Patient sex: M
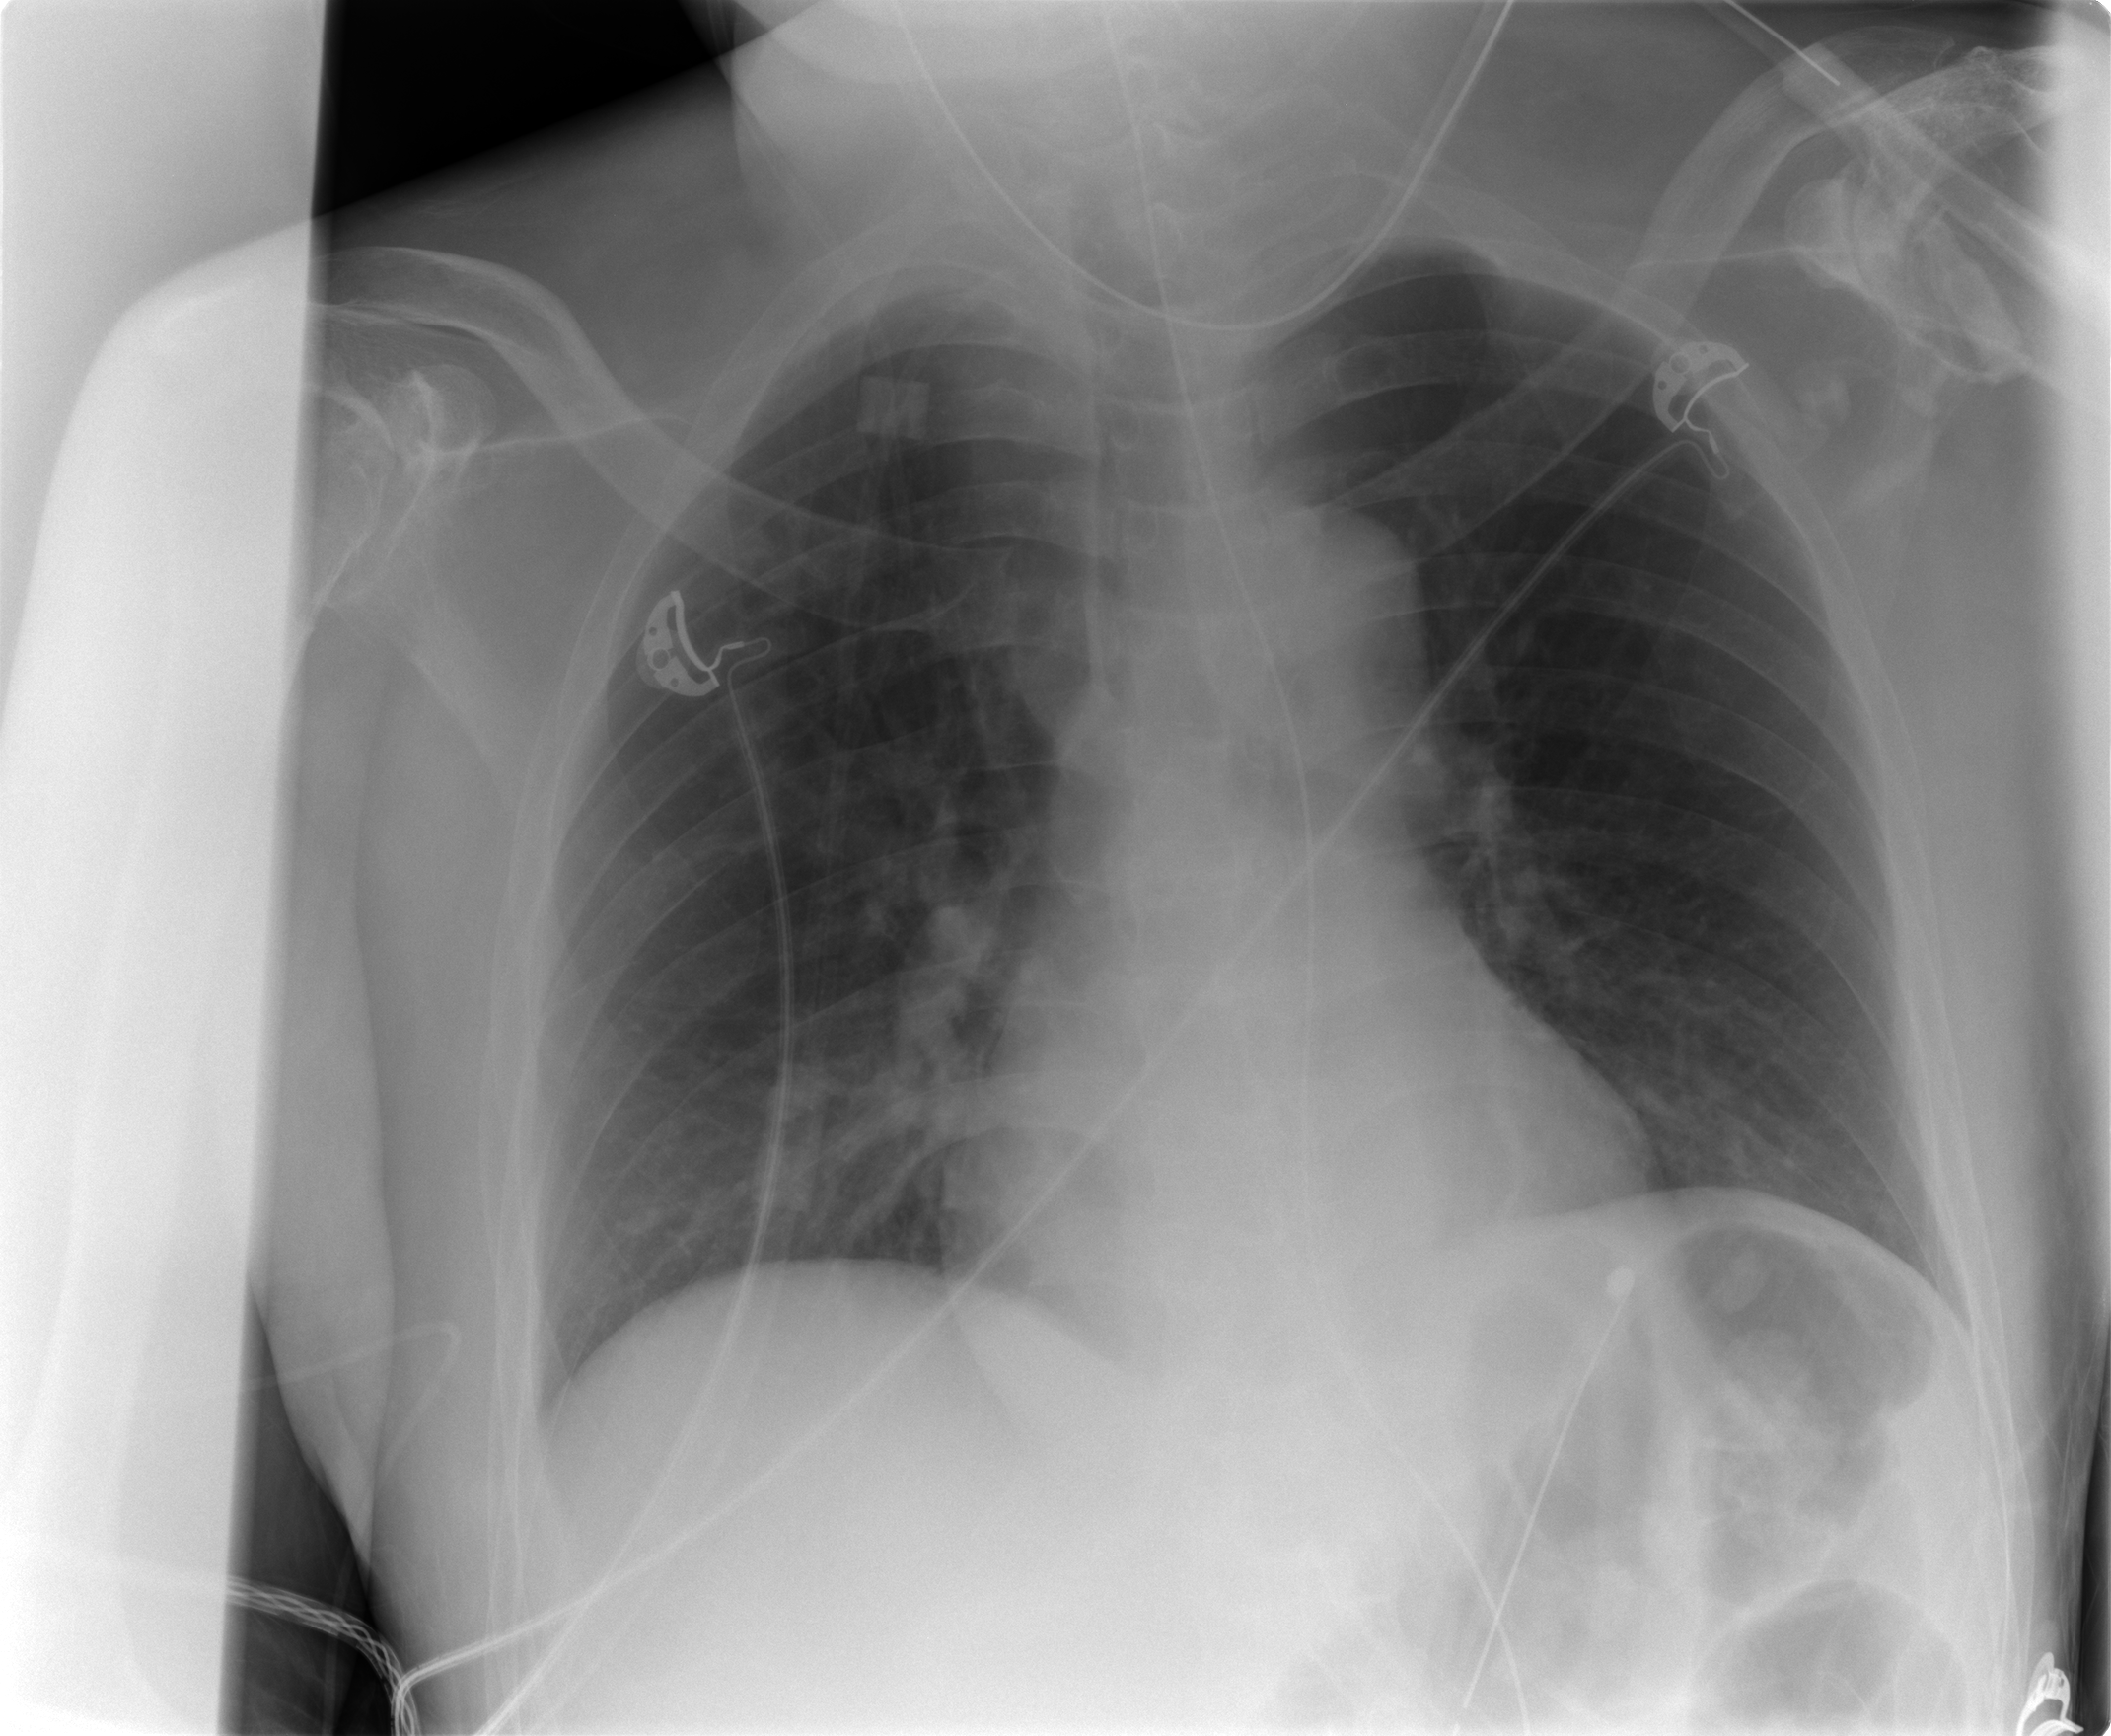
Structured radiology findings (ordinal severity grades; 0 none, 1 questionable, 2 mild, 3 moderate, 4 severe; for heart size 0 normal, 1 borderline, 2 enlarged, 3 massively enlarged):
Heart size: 0
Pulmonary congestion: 0
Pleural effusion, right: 0
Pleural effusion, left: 0
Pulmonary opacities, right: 1
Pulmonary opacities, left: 0
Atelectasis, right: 0
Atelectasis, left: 0